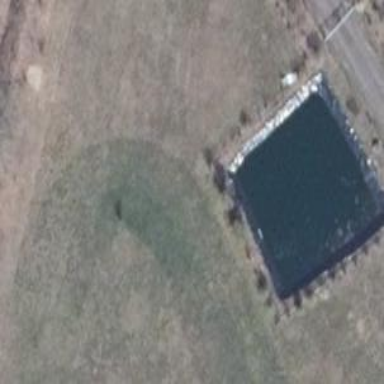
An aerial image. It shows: Pond with emergency fire water supply.